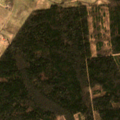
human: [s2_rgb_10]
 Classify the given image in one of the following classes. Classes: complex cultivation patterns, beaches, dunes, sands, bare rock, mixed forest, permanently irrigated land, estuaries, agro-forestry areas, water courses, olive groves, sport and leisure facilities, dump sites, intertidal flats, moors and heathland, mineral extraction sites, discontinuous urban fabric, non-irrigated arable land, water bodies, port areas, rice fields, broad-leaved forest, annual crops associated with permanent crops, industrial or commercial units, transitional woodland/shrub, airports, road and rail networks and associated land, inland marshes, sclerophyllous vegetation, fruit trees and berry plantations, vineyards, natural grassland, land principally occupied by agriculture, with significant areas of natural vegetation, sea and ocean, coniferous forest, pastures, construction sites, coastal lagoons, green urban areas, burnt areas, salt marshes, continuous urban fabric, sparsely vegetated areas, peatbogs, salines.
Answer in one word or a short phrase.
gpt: complex cultivation patterns, coniferous forest, mixed forest, transitional woodland/shrub